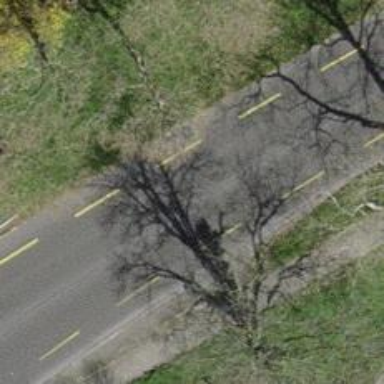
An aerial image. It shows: Primary highway with dedicated lane for cyclists.